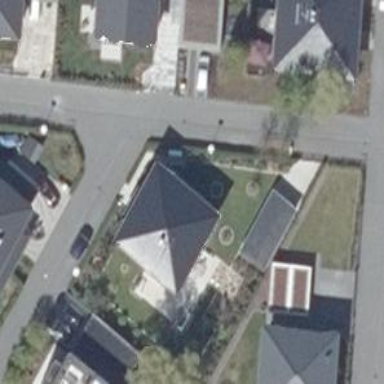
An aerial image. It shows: Detached building with pyramidal roof shape.